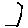
Label: hexagon